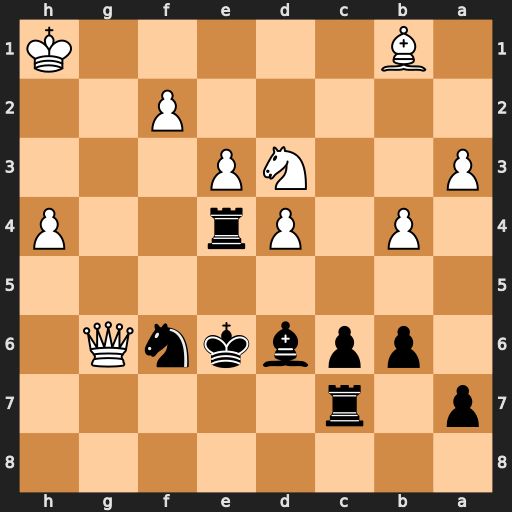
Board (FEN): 8/p1r5/1ppbknQ1/8/1P1Pr2P/P2NP3/5P2/1B5K
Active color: b
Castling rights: -
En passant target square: -
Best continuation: Rxh4+ Kg2 Rg4+ Qxg4+ Nxg4